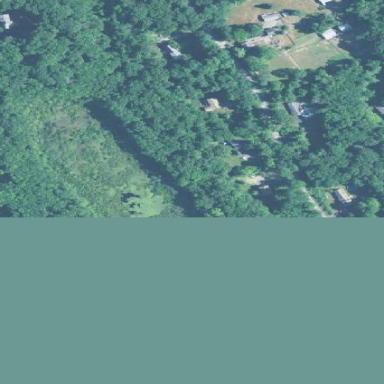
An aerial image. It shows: Existing Preserved Open Space in woodland area.